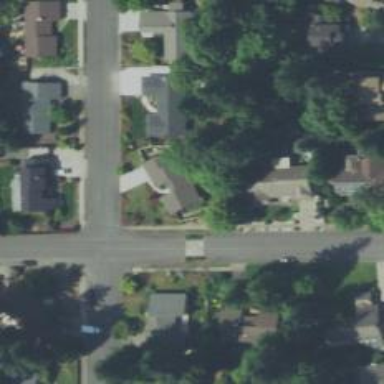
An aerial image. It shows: Residential road with sidewalk on the left.